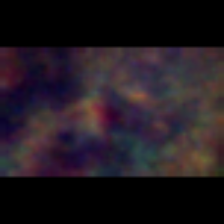
Taxon: Unknown_full_image
Group: Unknown